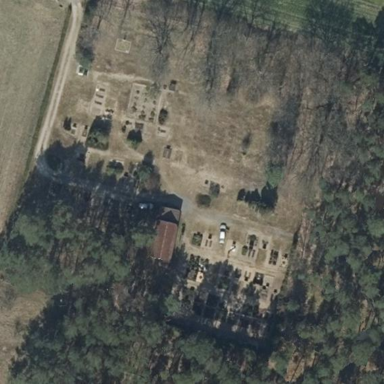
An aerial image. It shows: Cemetery.